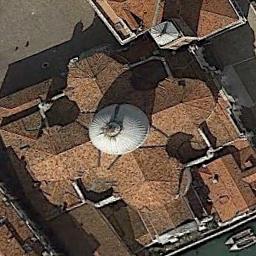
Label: church